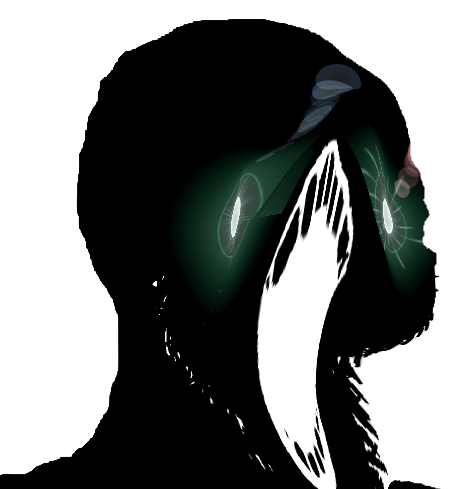
Label: 5_Oomer